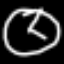
Label: clock